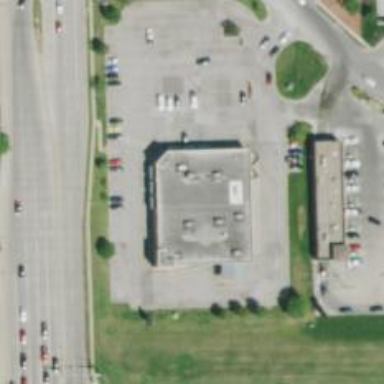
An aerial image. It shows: Pharmacy providing healthcare services.